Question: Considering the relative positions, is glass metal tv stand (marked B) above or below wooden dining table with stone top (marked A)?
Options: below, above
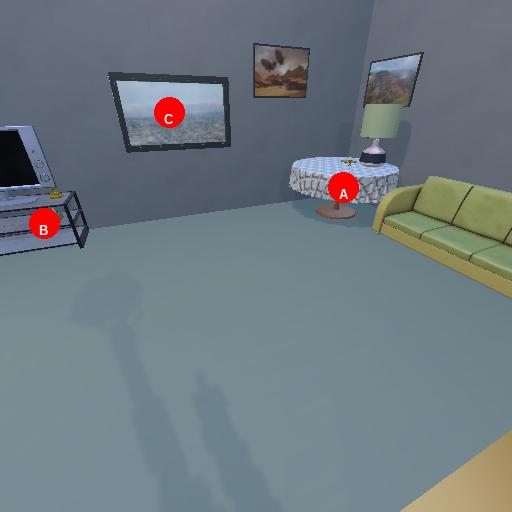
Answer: below